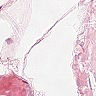
Metastatic tissue present: no